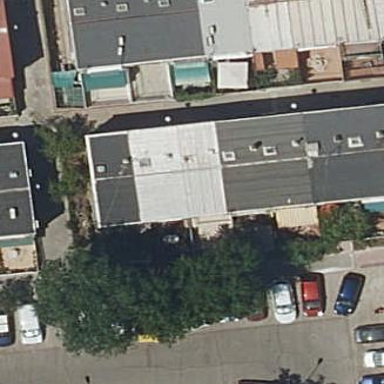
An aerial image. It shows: Terrace building.